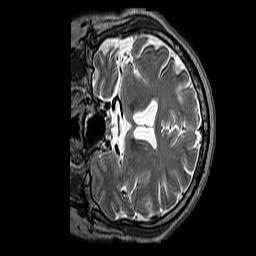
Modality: T2w
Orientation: coronal
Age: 50
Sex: male
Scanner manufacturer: siemens
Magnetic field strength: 3 T
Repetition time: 3.2 s
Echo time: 0.212 s